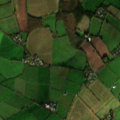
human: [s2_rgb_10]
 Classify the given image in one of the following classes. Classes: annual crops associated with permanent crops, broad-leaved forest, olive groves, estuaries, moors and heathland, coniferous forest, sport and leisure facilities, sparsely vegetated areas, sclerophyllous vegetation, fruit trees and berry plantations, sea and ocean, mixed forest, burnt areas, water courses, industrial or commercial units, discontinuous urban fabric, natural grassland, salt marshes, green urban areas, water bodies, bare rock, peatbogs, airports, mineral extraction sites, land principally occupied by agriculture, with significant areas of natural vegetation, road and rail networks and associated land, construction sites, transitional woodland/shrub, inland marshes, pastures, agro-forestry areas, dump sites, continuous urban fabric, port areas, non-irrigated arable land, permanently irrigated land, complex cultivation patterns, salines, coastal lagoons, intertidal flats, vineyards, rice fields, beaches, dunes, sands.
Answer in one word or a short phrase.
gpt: non-irrigated arable land, pastures